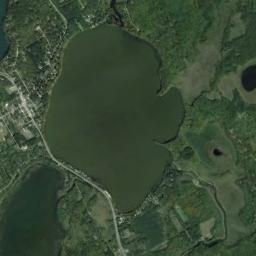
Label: lake